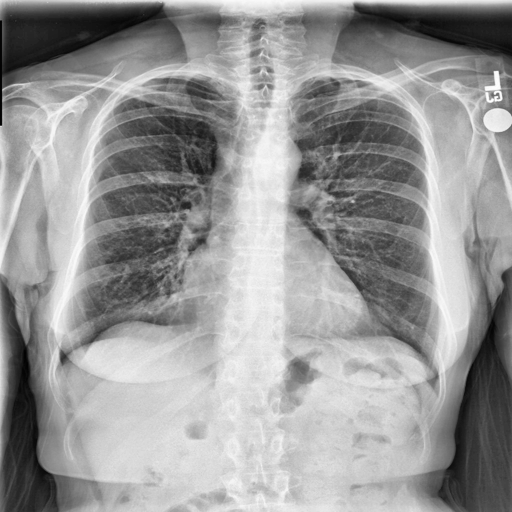
Finding: NORMAL